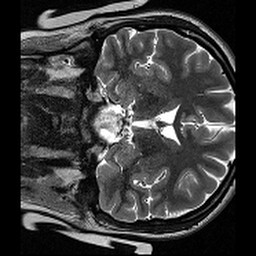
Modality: T2w
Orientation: coronal